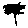
Label: tree